Pattern: Pyramid
Description: Stack images to create a pyramid architecture.
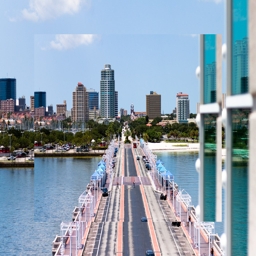
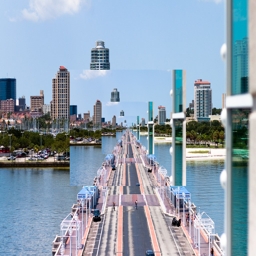
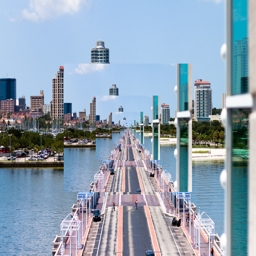
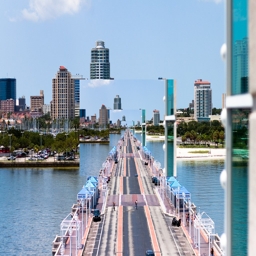